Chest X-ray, AP view. Patient: 51 years old, sex F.
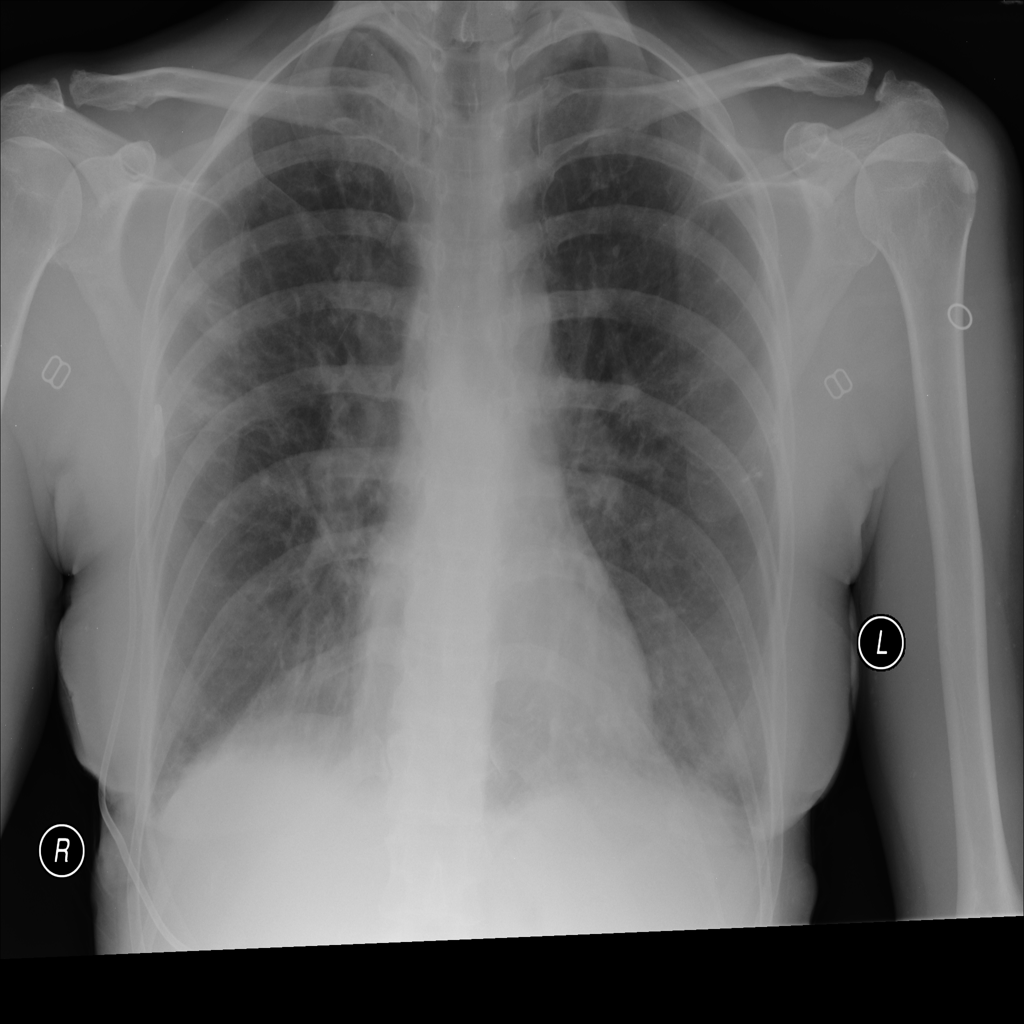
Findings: Pneumothorax